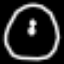
Label: clock